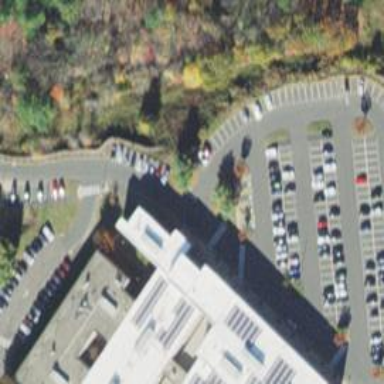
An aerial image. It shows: Parking space.